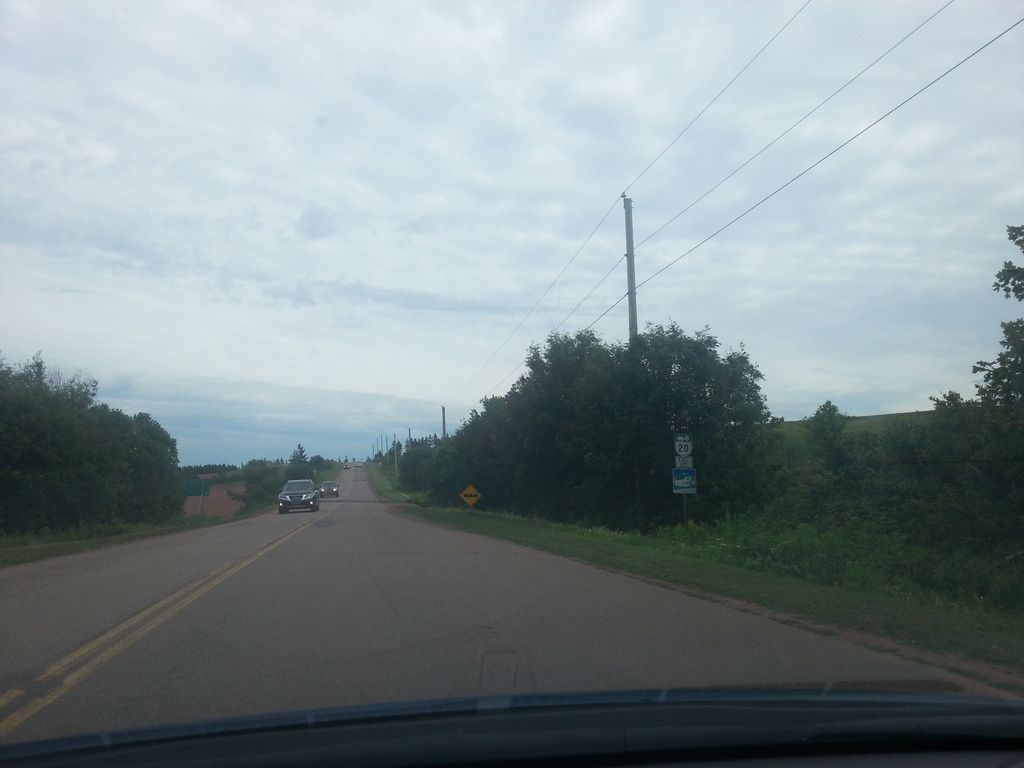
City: charlottetown